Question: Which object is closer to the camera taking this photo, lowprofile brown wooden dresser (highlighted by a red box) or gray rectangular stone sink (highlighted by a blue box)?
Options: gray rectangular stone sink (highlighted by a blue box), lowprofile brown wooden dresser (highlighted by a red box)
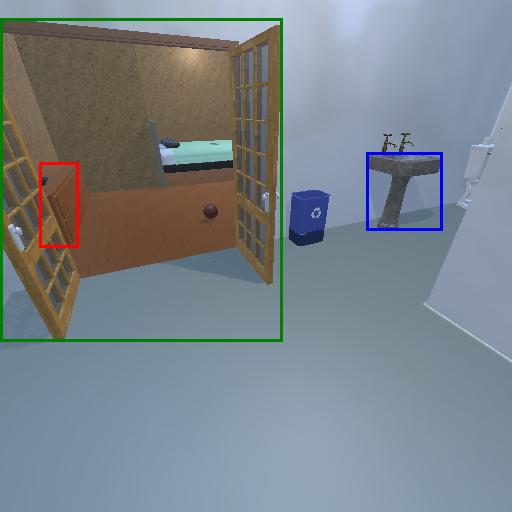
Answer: gray rectangular stone sink (highlighted by a blue box)